Aerial crown-view tile of a tropical tree (Barro Colorado Island, Panama), acquired 20250317:
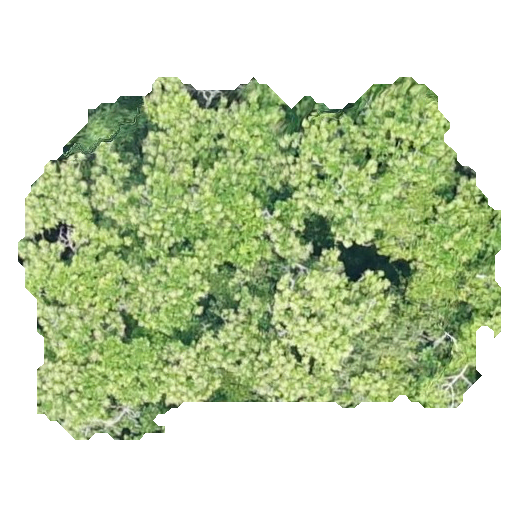
Species: Anacardium excelsum
GBIF accepted scientific name: Anacardium excelsum
Crown area: 203.398 m²